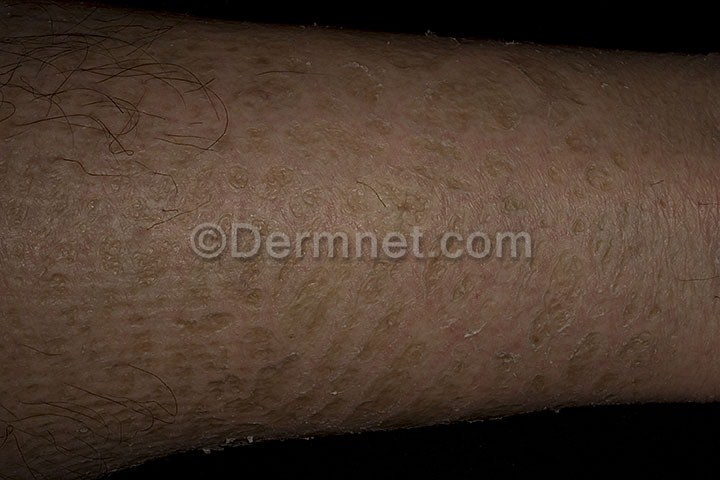
Disease: Atopic Dermatitis Photos